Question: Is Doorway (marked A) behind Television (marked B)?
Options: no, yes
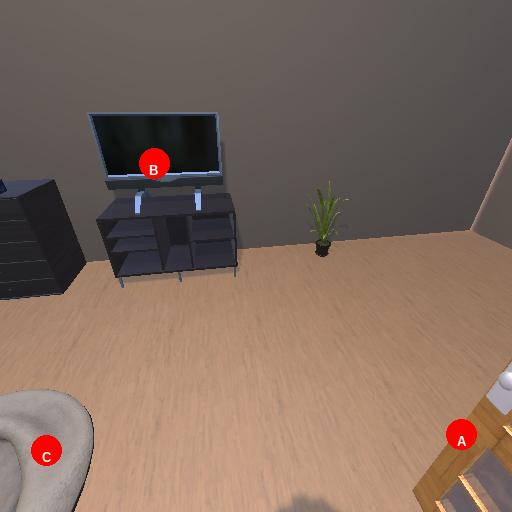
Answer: no